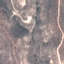
Land use / land cover: HerbaceousVegetation